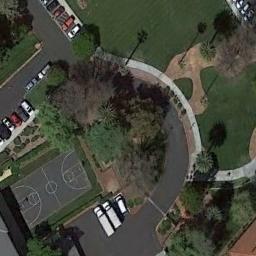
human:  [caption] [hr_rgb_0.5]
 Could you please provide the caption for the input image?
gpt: The basketball court is surrounded by a curve road,Several cars,Buildings and many trees .

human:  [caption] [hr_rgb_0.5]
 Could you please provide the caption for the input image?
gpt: There is a basketball court surrounded by cars and trees next to the grass with a road pass by .

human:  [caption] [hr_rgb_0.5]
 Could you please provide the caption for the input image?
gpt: A basketball court surrounded by some trees and some parking lots beside .

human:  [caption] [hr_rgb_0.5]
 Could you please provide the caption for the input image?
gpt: Several cars were parked near the basketball court .

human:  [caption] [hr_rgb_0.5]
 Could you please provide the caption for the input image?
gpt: Many cars are in the parking lot next to the basketball court .